Question: I want to print an array (uniqueNames) in the Chrome Console:
'''
> console.log(uniqueNames)
'''
but the problem I come across is that after
'''
> ["Theodor", "Albertus", /* 95 other elements */ "Andreas", "Bernd", "Roland"...] <--- dots here
'''

How to print the full array like the first 100 elements? I want to copy it and use in another application. Or maybe it is possible to write this array from the Chrome Console to a file (also in one line, and not as whole log)?
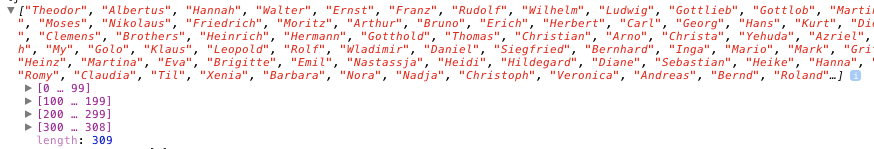
Answer: just join all the elements, separated in string with "," :
'''
uniqueNames.join("","")
'''